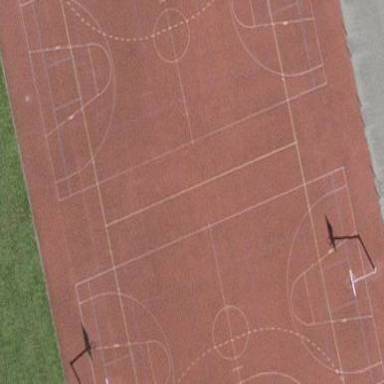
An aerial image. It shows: Multi-sport pitch on leisure land.